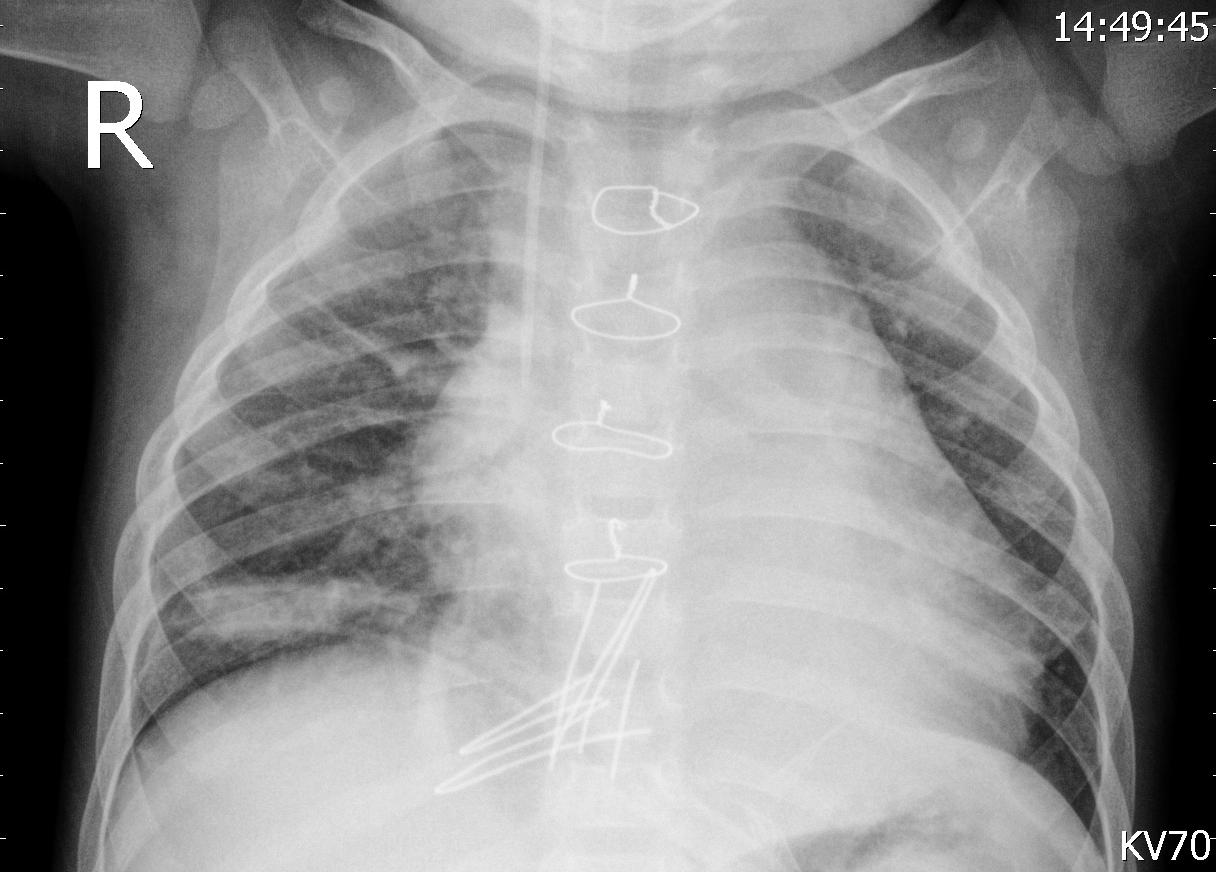
Diagnosis: PNEUMONIA